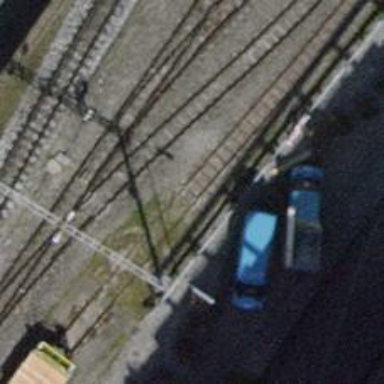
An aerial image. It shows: Narrow-gauge railway with one track passing through service yard. The railway is electrified with contact line.